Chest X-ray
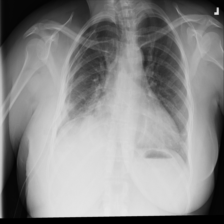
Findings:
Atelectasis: negative
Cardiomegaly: negative
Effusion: negative
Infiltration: negative
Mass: negative
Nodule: negative
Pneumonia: negative
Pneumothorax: negative
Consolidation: negative
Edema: negative
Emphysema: negative
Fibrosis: negative
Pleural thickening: negative
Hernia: negative